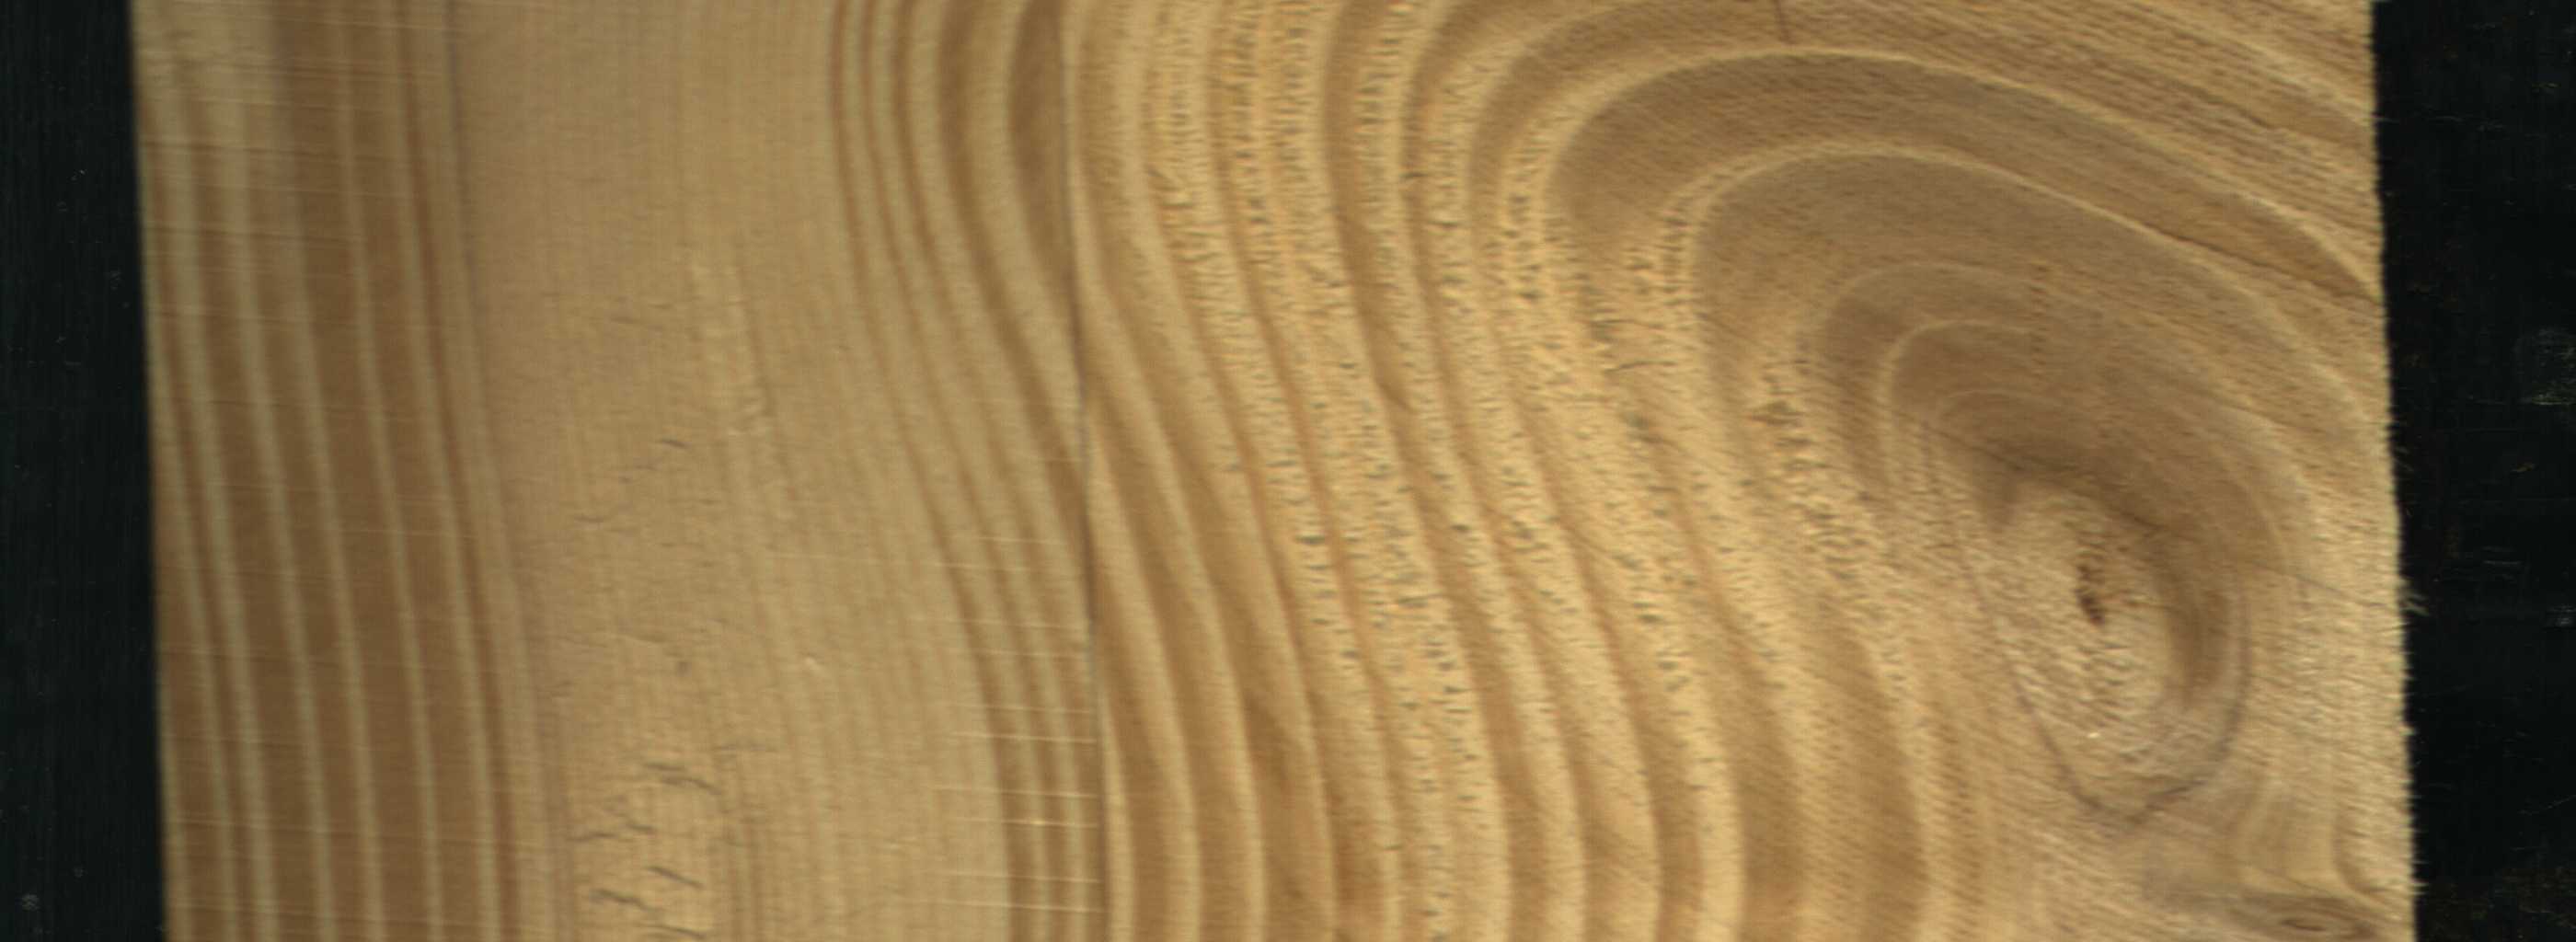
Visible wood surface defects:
Live_Knot